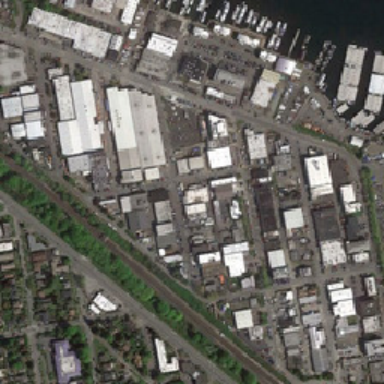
White is the color of the roof of the factory .